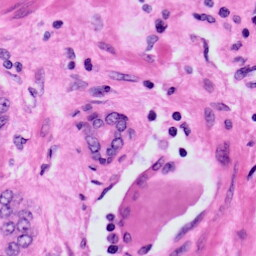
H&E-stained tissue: Prostate